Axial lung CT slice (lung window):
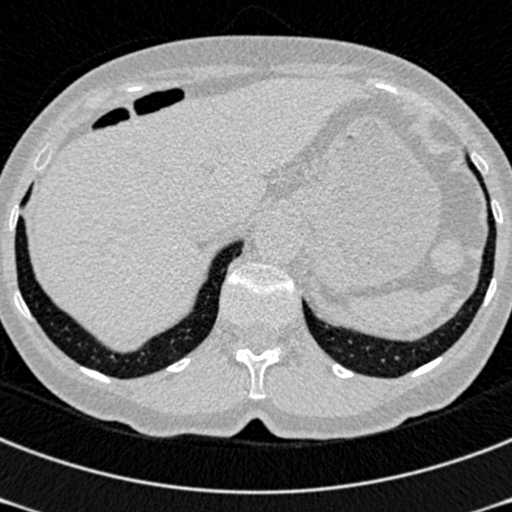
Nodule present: no